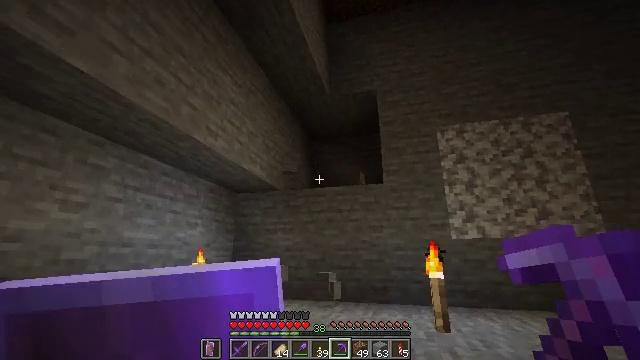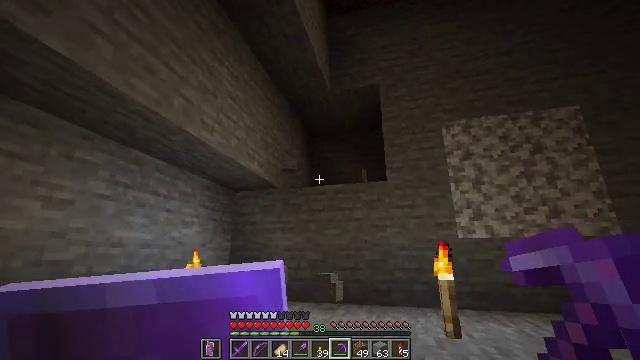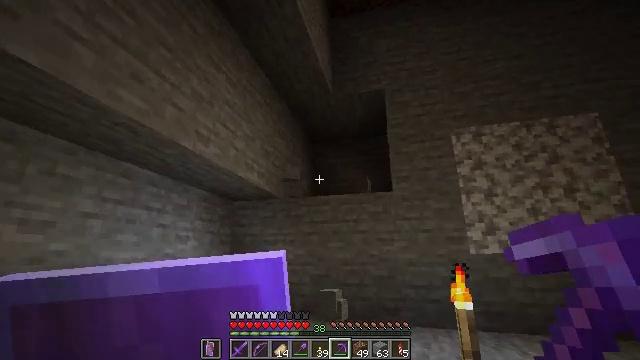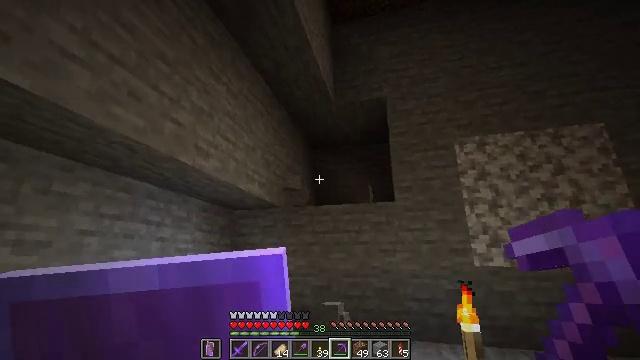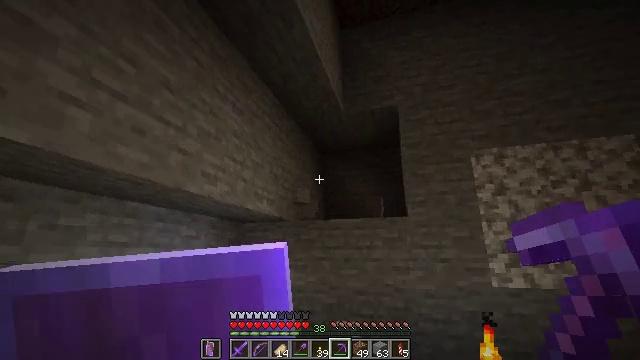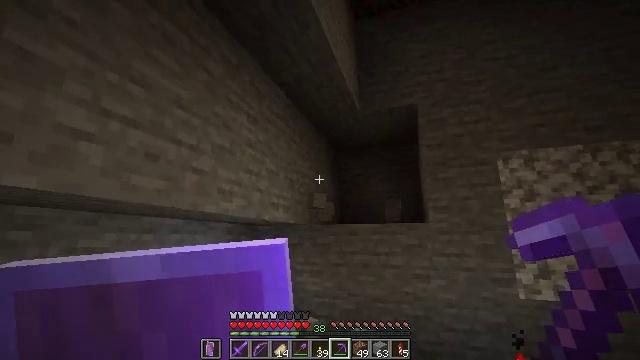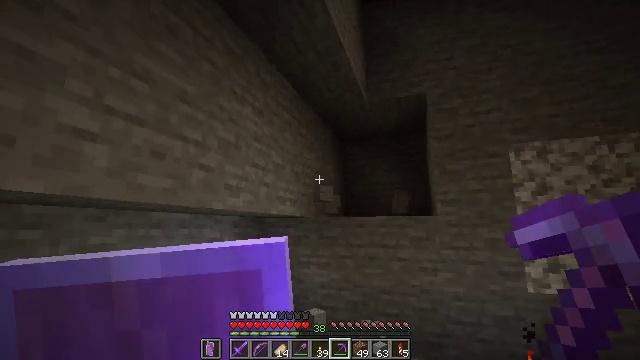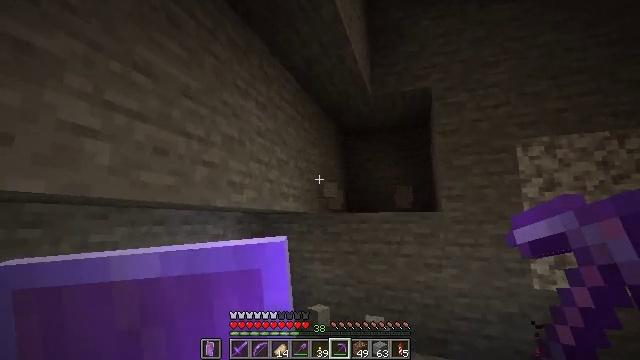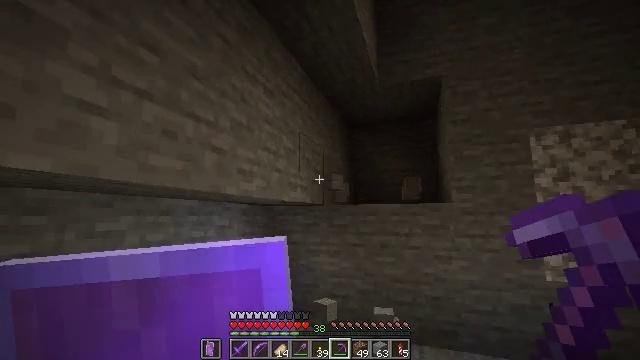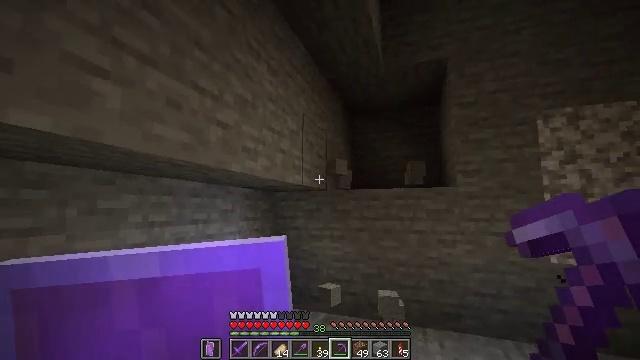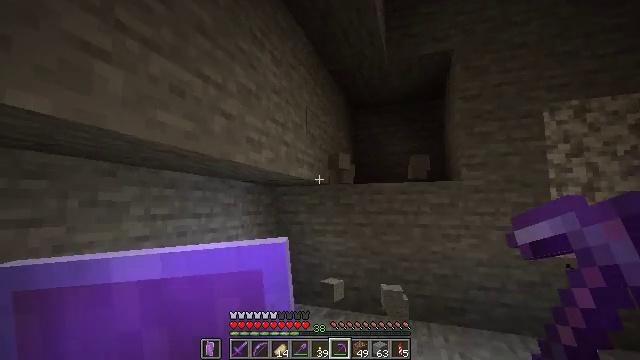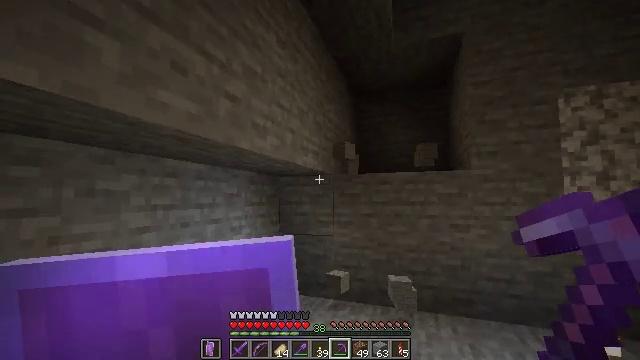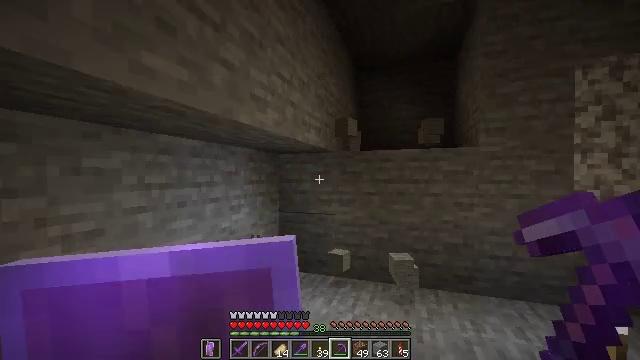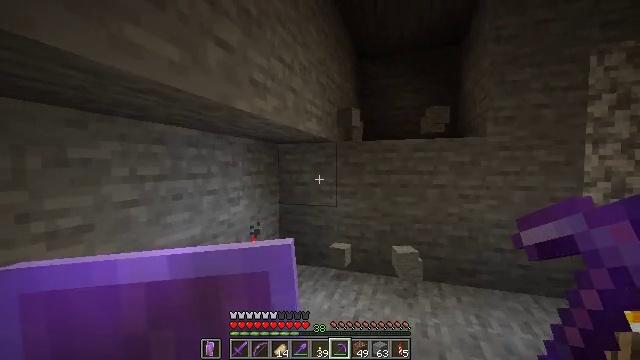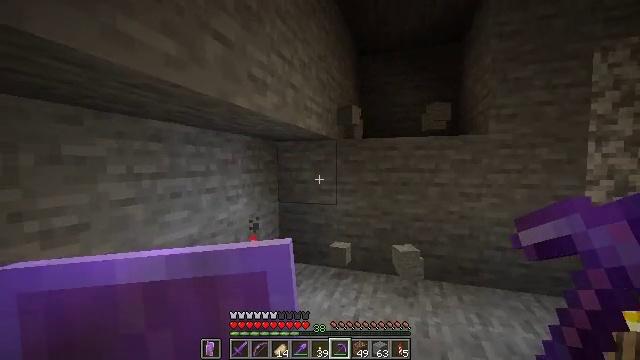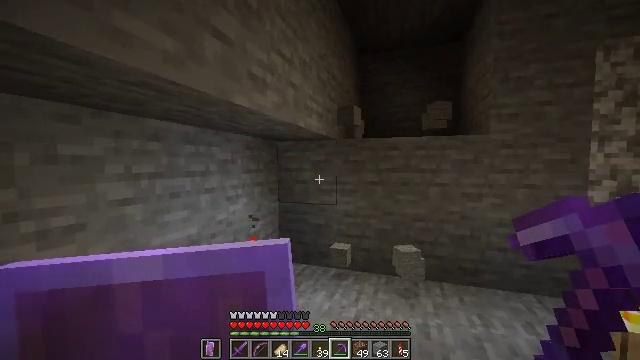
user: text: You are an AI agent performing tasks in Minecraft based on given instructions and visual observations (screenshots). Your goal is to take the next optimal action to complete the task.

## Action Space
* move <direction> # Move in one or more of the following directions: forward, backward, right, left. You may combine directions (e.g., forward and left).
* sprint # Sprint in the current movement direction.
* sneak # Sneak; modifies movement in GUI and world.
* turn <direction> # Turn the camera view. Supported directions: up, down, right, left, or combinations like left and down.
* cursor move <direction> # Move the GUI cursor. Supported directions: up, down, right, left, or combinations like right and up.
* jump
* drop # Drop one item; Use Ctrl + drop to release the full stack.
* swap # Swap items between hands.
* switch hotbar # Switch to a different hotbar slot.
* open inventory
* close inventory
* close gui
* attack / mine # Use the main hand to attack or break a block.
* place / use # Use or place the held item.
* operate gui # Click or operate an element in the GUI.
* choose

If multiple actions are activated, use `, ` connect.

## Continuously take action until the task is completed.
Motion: motion action
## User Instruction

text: Gather stone by using a pickaxe.
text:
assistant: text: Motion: move forward
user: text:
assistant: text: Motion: move forward, jump
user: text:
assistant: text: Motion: move forward, jump
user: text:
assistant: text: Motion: move forward and move left, turn left and down, jump
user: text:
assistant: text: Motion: move forward and move left, turn left and down, jump
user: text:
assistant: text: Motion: move forward and move left, turn down, jump
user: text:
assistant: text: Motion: move forward and move left, turn down
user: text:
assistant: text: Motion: move forward and move left
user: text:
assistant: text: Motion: move forward and move left, turn down
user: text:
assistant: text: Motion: move forward
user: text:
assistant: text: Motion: move forward, turn down
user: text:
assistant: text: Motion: turn down
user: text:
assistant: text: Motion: turn down
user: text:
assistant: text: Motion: no_op
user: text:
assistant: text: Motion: no_op
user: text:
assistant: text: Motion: move forward
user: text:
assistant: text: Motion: move forward
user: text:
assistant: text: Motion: move forward
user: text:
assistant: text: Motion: move forward
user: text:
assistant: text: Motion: move forward
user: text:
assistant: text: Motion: move forward, attack / mine
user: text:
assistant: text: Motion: attack / mine
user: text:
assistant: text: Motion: attack / mine
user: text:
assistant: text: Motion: attack / mine
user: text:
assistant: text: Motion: attack / mine
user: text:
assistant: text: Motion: attack / mine
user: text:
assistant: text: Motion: attack / mine
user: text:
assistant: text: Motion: move right, attack / mine
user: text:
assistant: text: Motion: move right, attack / mine
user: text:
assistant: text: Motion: move right, attack / mine